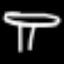
Label: mushroom